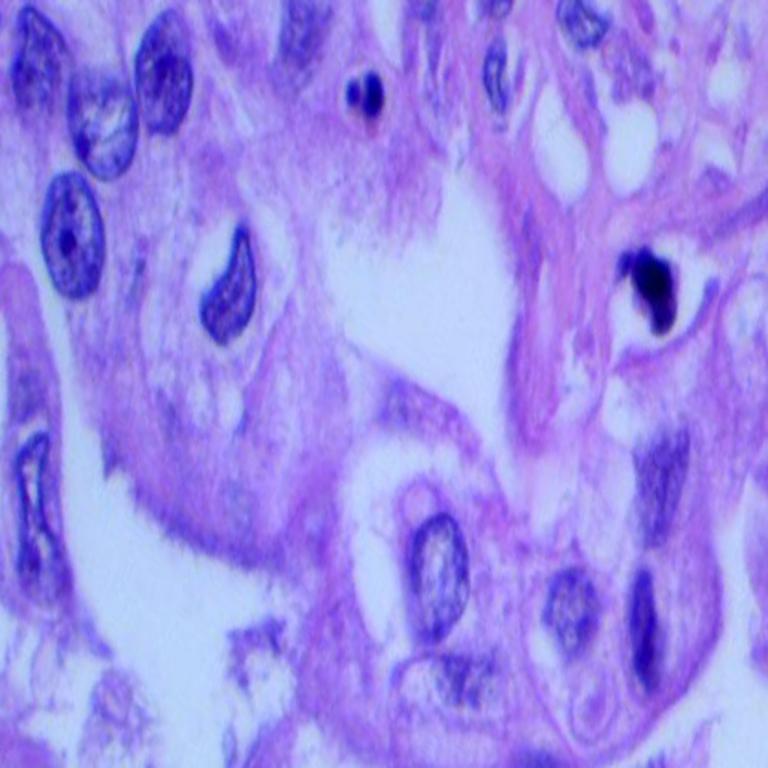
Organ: lung
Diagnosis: adenocarcinomas